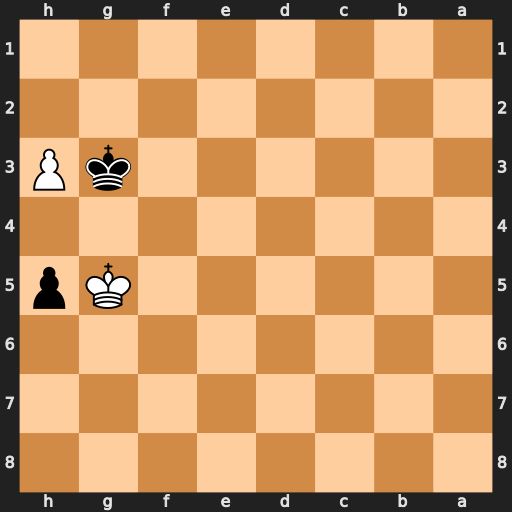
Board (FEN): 8/8/8/6Kp/8/6kP/8/8
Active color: b
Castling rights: -
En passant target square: -
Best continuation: h4 Kf5 Kxh3 Kf4 Kg2